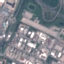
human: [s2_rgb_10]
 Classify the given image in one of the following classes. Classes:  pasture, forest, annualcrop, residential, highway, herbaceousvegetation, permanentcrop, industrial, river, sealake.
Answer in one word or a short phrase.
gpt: Industrial